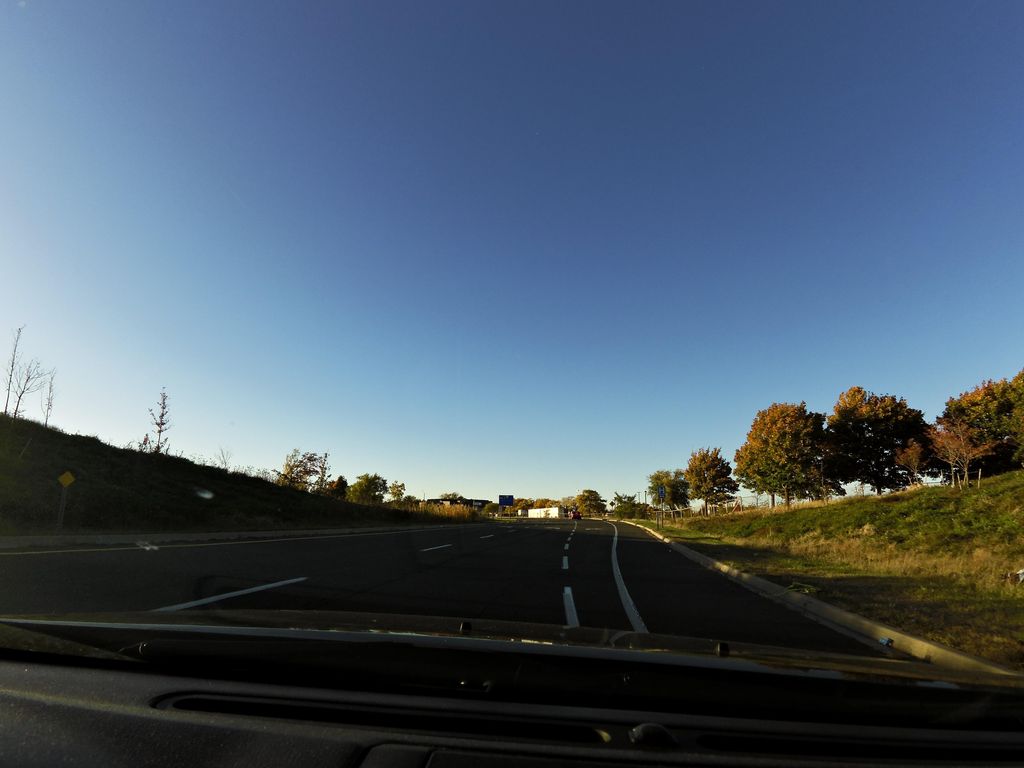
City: hamilton